Question: Trying to achieve the below task using spark sql......
I have a table values like

I need the output like
'''
1 1 has repeated for 3,3 has repeated for 3 times.....
2 2 has repeated for 3,3 has repeated for two times.......
'''
from my end I have grouped the data using row1 to get same id's together
'''
scala> val data=rows.groupBy("row1")
'''
after that i am not able to split the row2 with "," and count the occurrence of each value...
Could any one help on this..
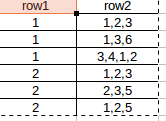
Answer: Split and explode:
'''
import org.apache.spark.sql.functions._
df.select(col("row1"), explode(split(col("row2"), ",")).alias("row2"))
.groupBy("row1", "row2").count
'''